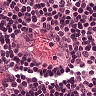
Metastatic tissue present: no